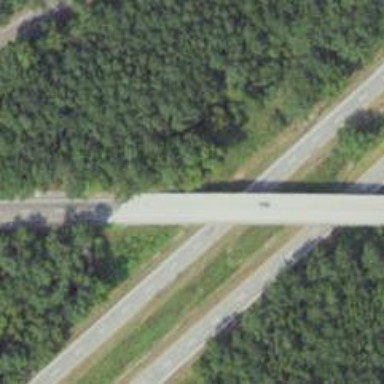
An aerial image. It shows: Bridge over motorway.